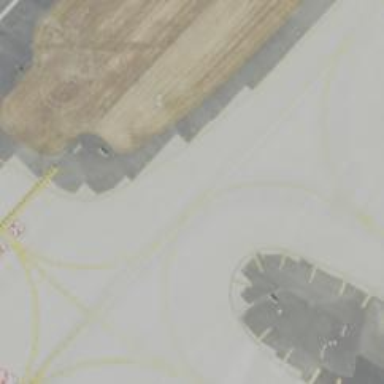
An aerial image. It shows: Asphalt taxiway in the airport.